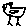
Label: bird